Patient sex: M
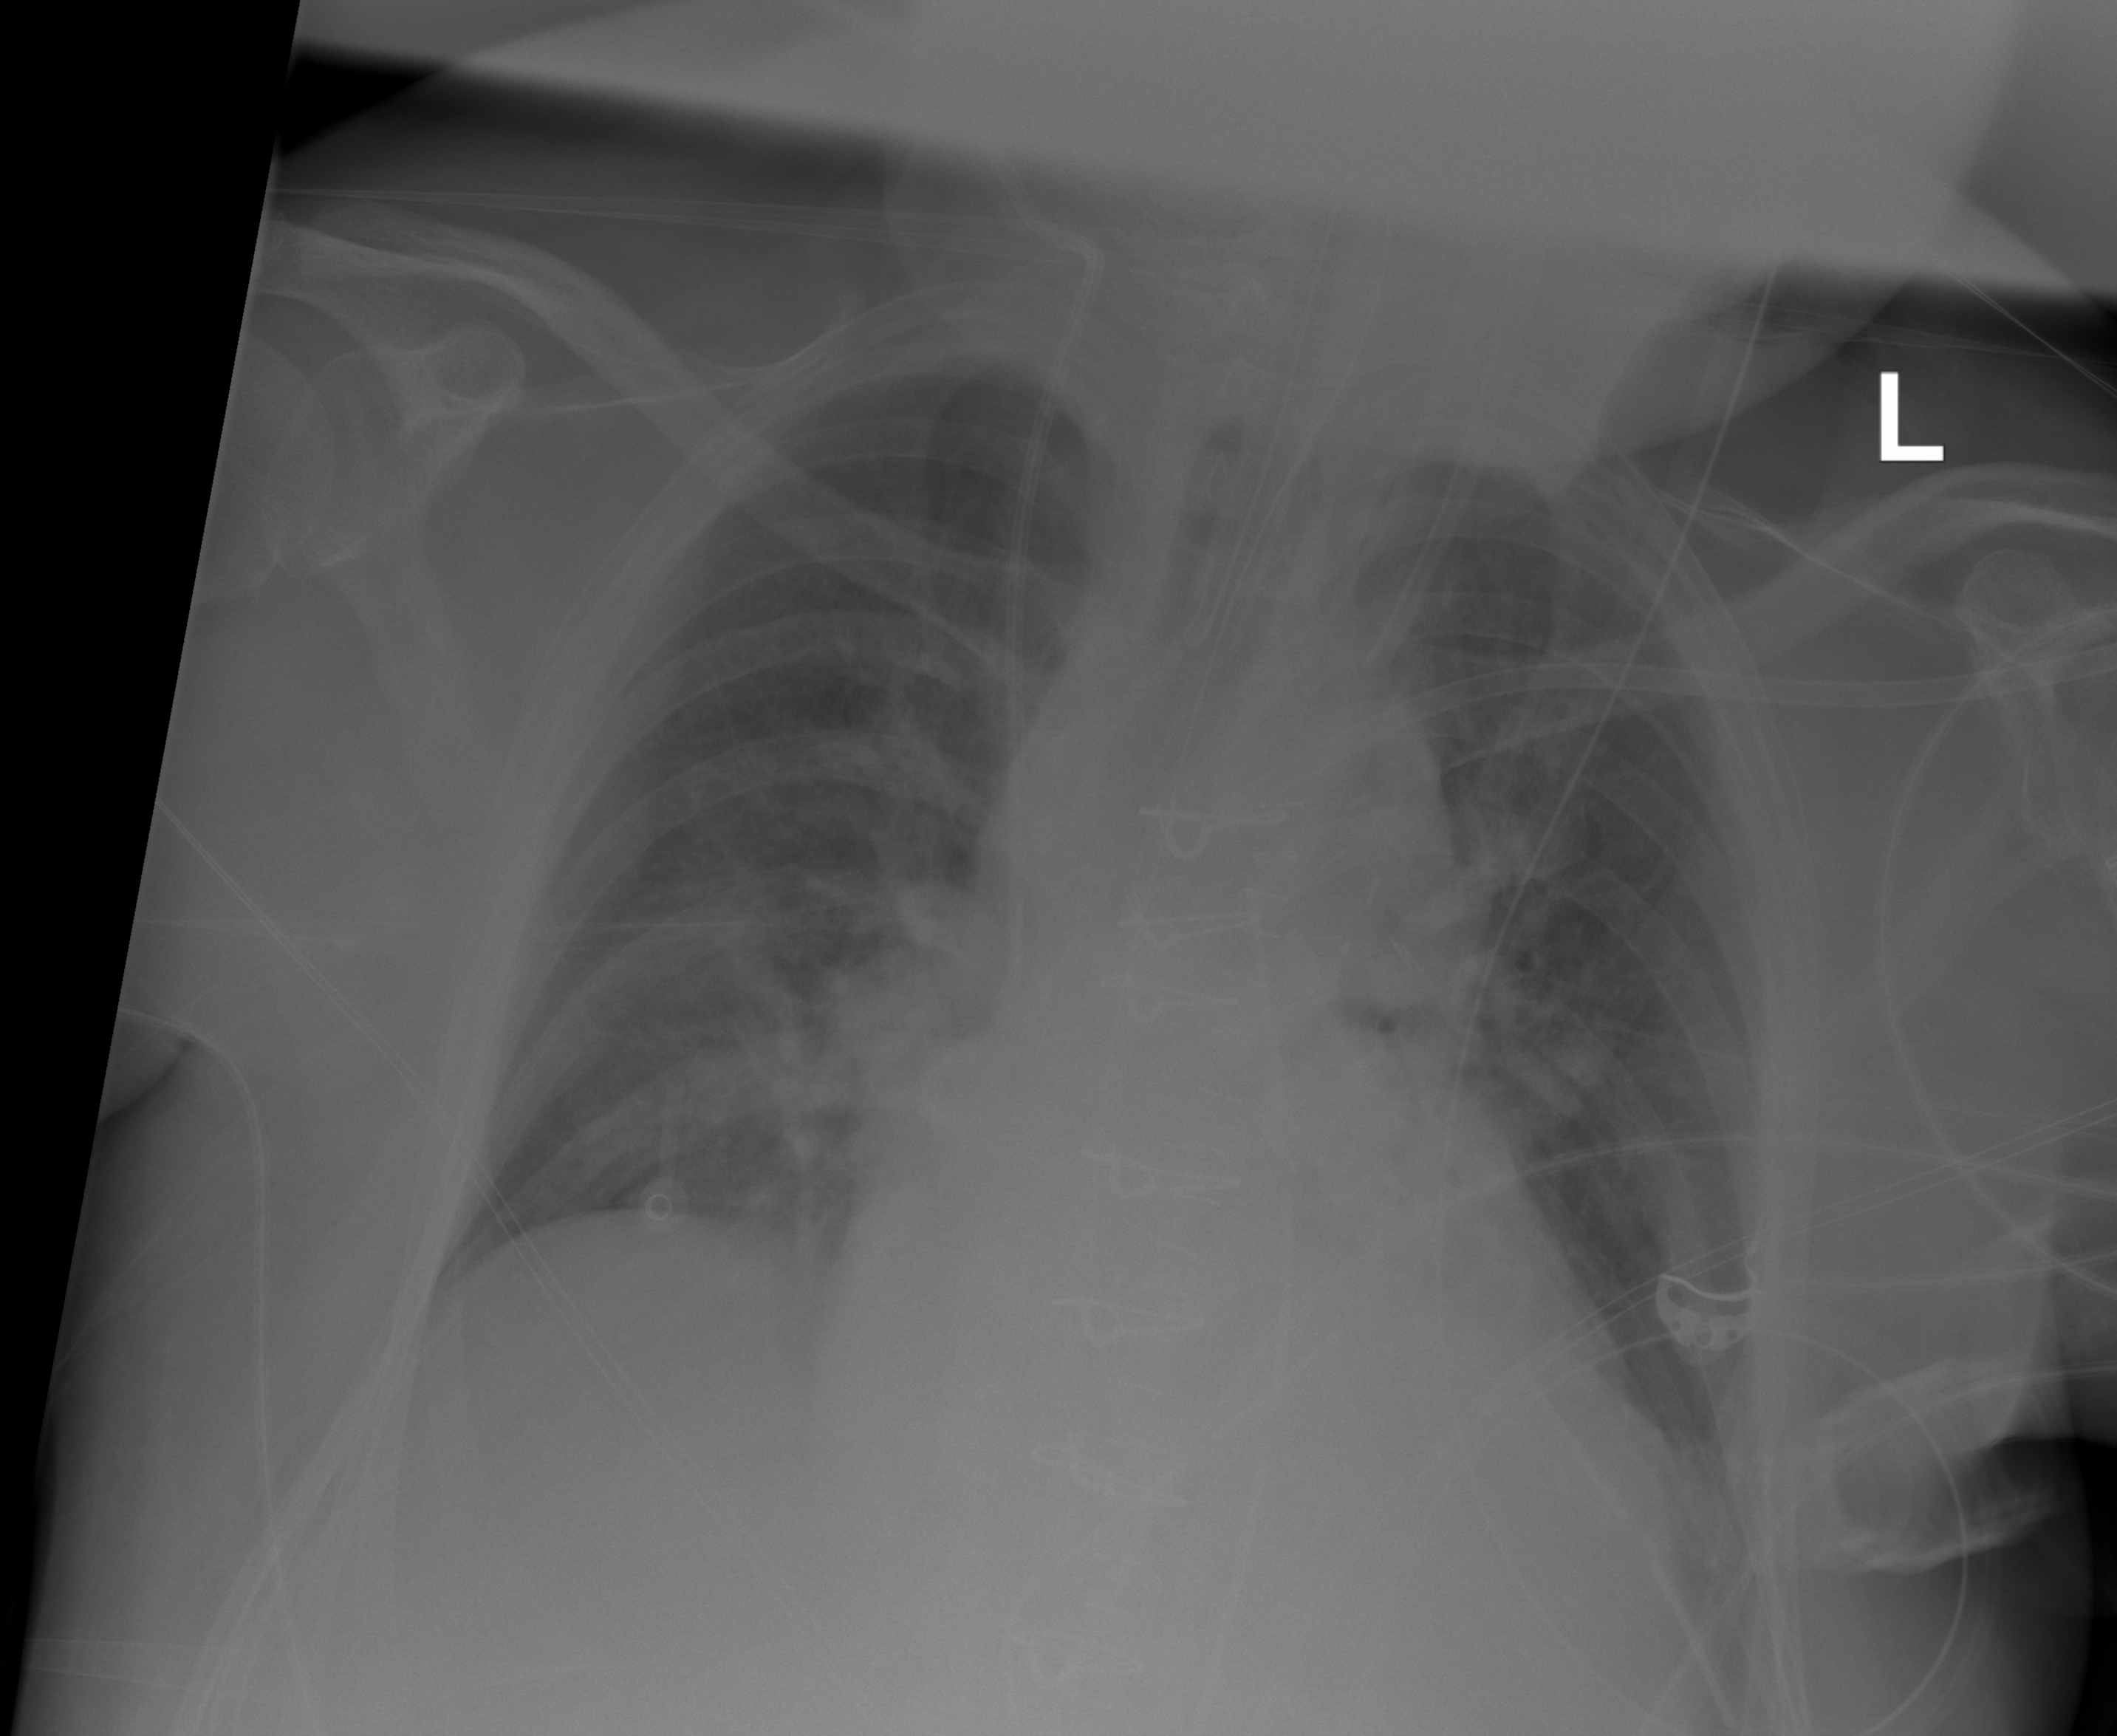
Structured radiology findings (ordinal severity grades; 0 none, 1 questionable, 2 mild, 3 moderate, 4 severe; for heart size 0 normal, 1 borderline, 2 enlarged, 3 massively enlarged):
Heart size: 2
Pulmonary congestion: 2
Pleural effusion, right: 0
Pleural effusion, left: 0
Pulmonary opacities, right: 2
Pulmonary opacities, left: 2
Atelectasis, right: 2
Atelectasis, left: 2